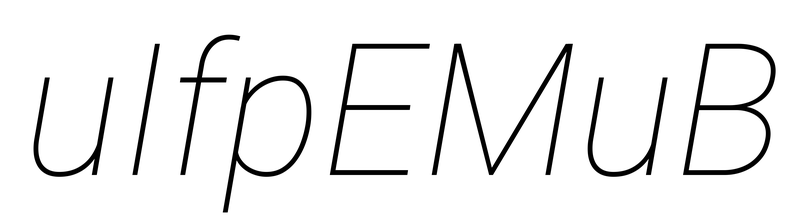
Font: Roboto-Italic_Thin_Italic